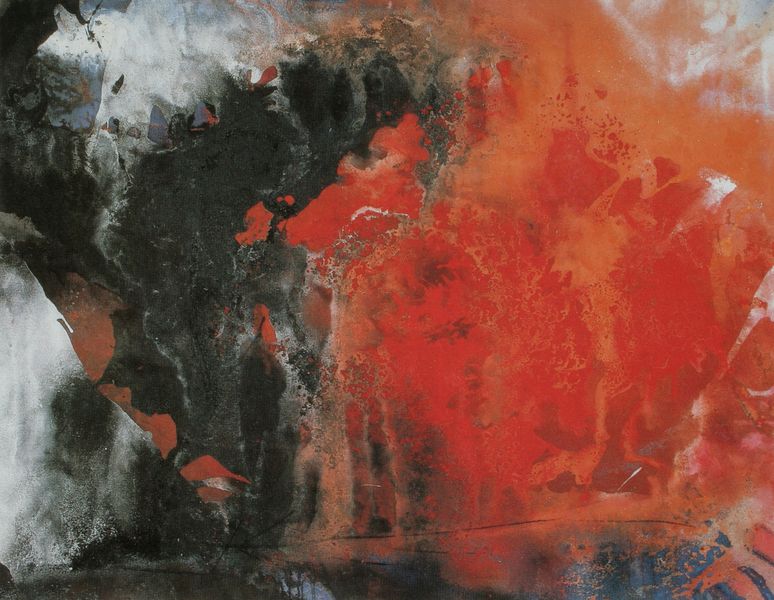
Titel: Komposition D - A 80
Künstler: Fred Thieler
Standort: Regensburg
Institution: Ostdeutsche Galerie
Schlagwörter: feuer, grau, schwarz, rot, welle, warm, abstrakt, farben, modern, explosion, glut, marc, rotmacht